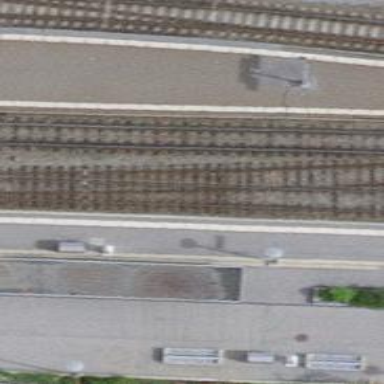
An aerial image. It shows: Rail siding with electrified tracks using contact line.